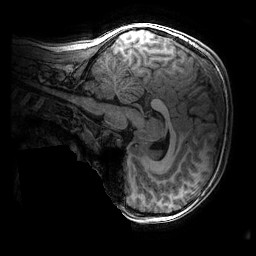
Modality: T1w
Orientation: sagittal
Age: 10
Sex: male
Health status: ill
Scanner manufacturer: ge
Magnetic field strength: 3 T
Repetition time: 0.007664 s
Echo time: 0.00342 s